Question: I'm trying to make some visualisations using the HighCharts javascript library, mainly I'm hoping to make something very similar to what these guys have on their page:
<URL>
Mainly, I'm trying to work out how they managed to get the 2 solid linear areas on the scatter graph that represent the different Sharpe Ratio levels. Is it just a background image, or have they somehow underlayed an area chart under the scatter chart?

Has anybody got any experience with this, or how to code it?
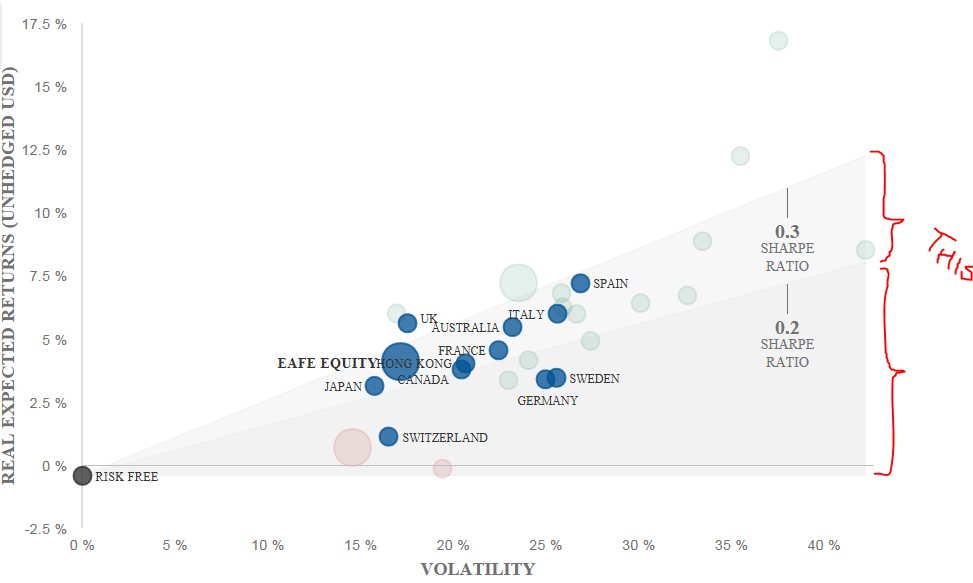
Answer: Basically, you can combine any kind of chart type.
See their <URL>.
---
As an example of a scatter plot combined with a stacked area chart, see the following code and fiddle:
'''
var Y_MAX = 6;
var X_MAX = 5;
$(function () {
$('#container').highcharts({
title: {
text: 'Scatter plot with stacked area ratio chart'
},
plotOptions: {
area: {
stacking: 'normal'
}
},
xAxis: {
min: 0,
max: X_MAX
},
yAxis: {
min: 0,
max: Y_MAX
},
series: [{
type: 'area',
name: 'Ratio',
data: [{x: 0, y: 0}, {x: X_MAX, y: 0.4*Y_MAX}]
}, {
type: 'area',
name: 'Ratio',
data: [{x: 0, y: 0}, {x: X_MAX, y: 0.6*Y_MAX}]
}, {
type: 'scatter',
name: 'Observations',
data: [1, 0.5, 3.8, 5.5, 3.9, 2.2],
marker: {
radius: 8
}
}]
});
});
'''
<URL>